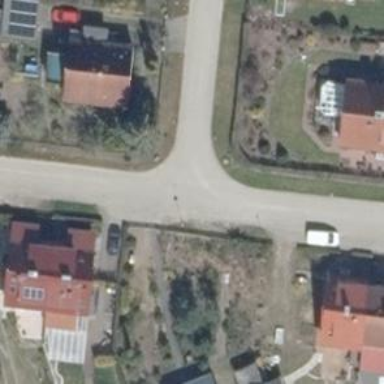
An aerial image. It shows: Residential road paved with concrete.